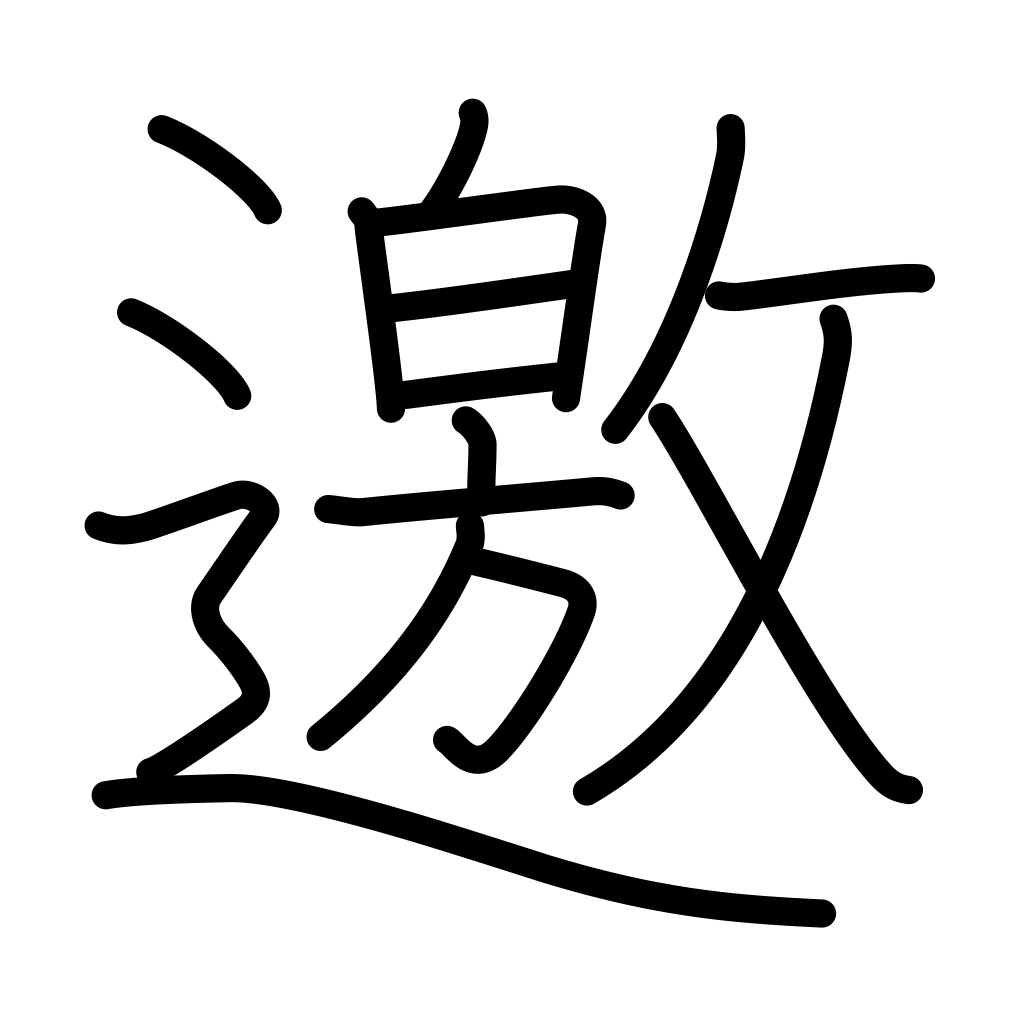
Meaning: go to meet, call